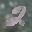
Label: 2